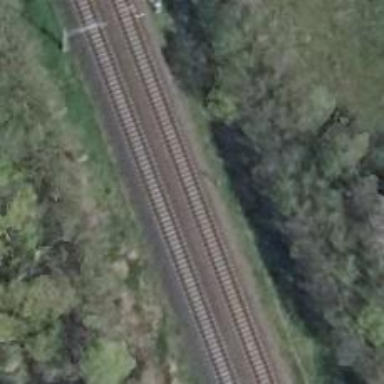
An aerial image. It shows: Railway signal.